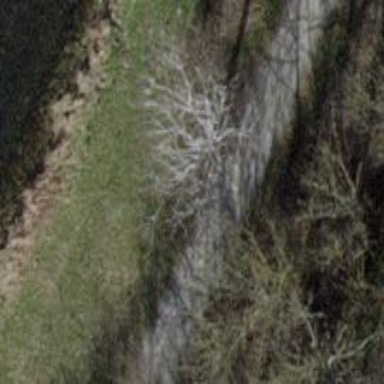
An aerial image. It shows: Brown bench.